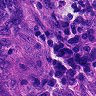
Metastatic tissue present: yes